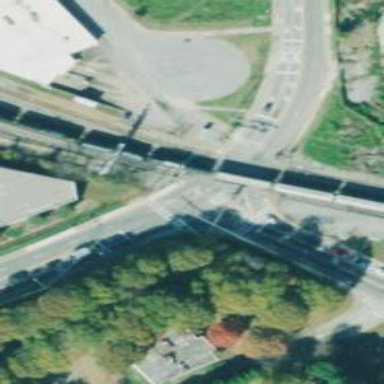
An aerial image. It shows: Level crossing on the railway with lights.